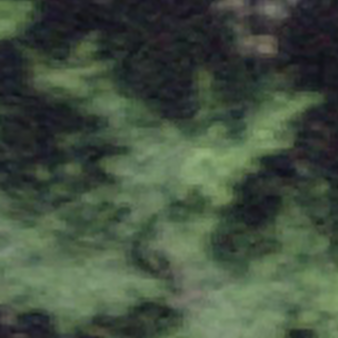
Label: other